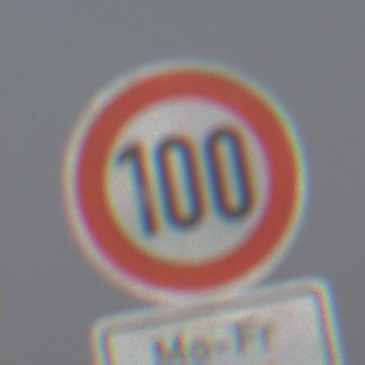
Verkehrszeichen: Geschwindigkeit100
Zusatzzeichen unten: ZeitangabenMitBeschraenkungAufWochentage2
Umgebung: Outdoor, Nature
Tageszeit: MorningAfternoon
Wetter: PartlyCloudy
Licht: Natural
Jahreszeit: NotSpecified
Kontrast: MediumContrast